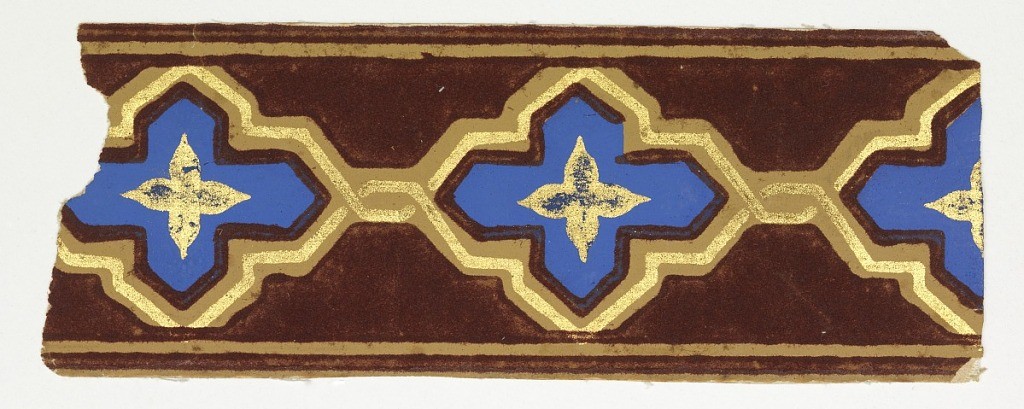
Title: Border
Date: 1860
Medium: Block-printed and flocked
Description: Blue quatrefoils in gold framework against a burgundy flock ground.